Interaction volume radius: 5 \u00c5
Interaction volume height: 10 \u00c5
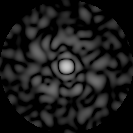
Disorder parameter: 0.8574